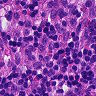
Metastatic tissue present: no